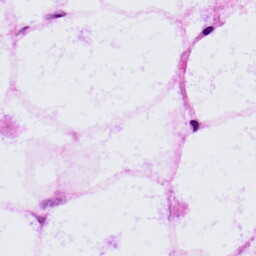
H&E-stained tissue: LymphNode